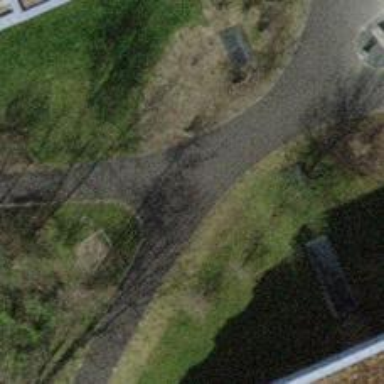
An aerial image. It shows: Concrete footway.